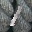
Label: 1